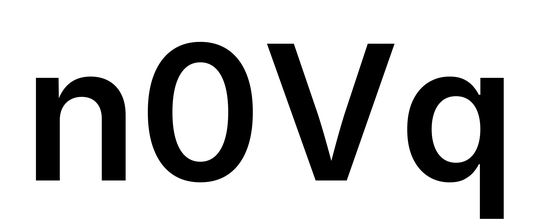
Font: Inter_SemiBold